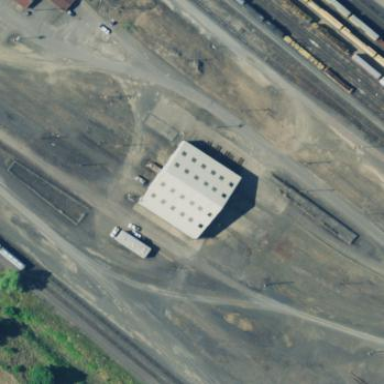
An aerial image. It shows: Warehouse.